Question: I have a not so unusuall problem but either my google skills suck or I don't know how to ask and find solutions to my problem.
I am using bootstrap3 to build my website which looks fine on IE 8 except for a banner part.
The outer .row div is 100% with a background image covering the full with. Inside the div, I have a .container div has centered content leaving some space on both ends.
In all browsers except IE8, this design works fine but on IE, the background image only goes as far as the .container leaving white space on both edges.
Here is my css
'''
.heading
{
background: url(../images/inner-heading-bg.png) no-repeat scroll;
background-position:center;
background-size: cover;
-webkit-background-size: cover;
-moz-background-size: cover;
-o-background-size: cover;
min-width: 50px;
min-width: 100%;
}
'''
Please see attached image for IE
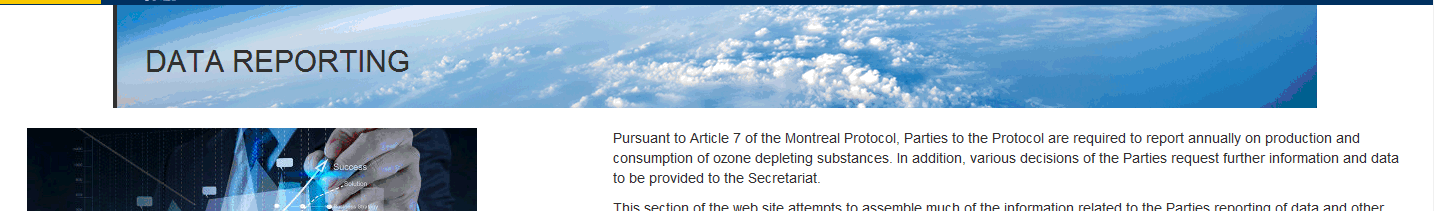
Answer: IE8 doesn't support background-size: cover; by itself, it needs a little push in the back.
You can use a polyfill like: <URL> to get it working in IE8.